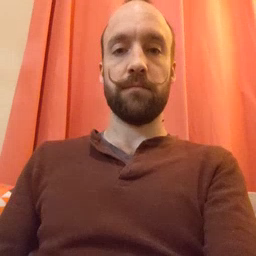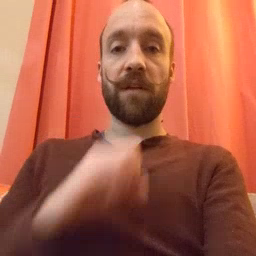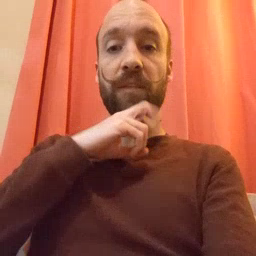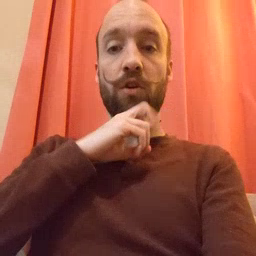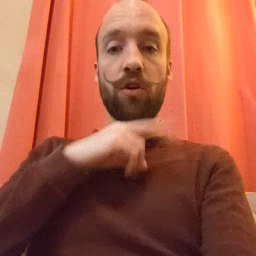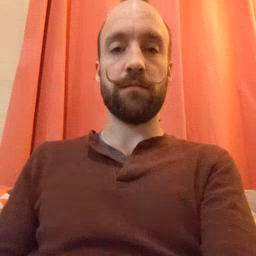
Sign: frog